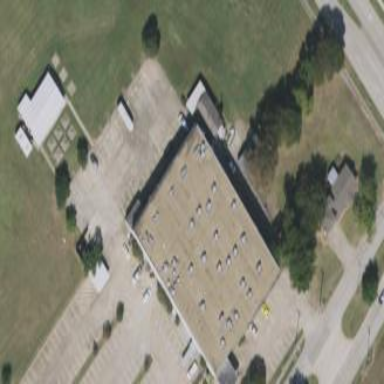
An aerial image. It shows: Fitness center building.